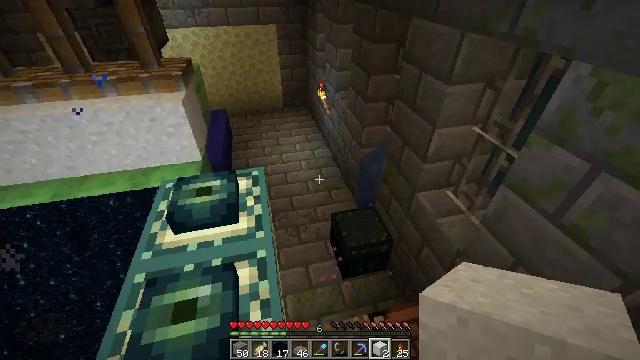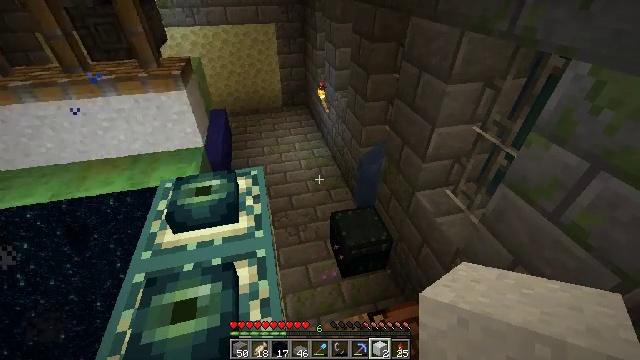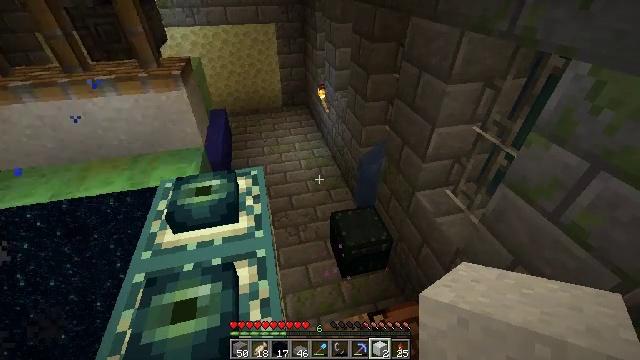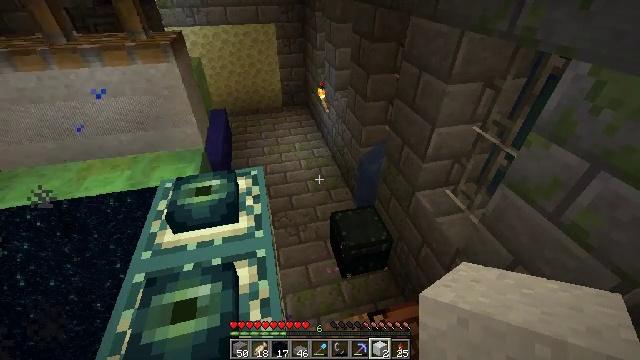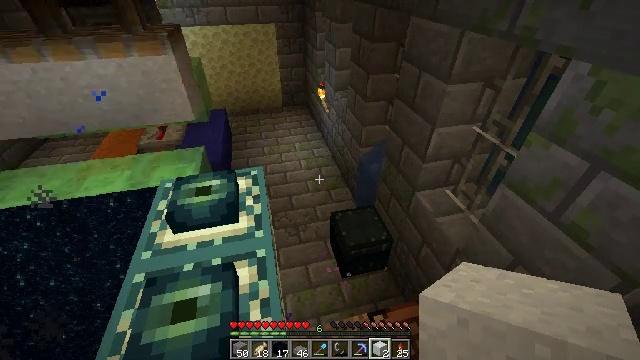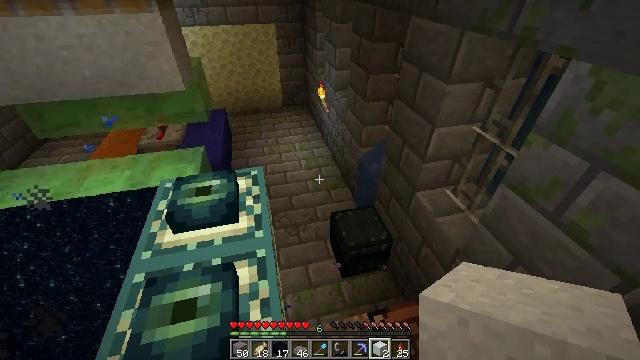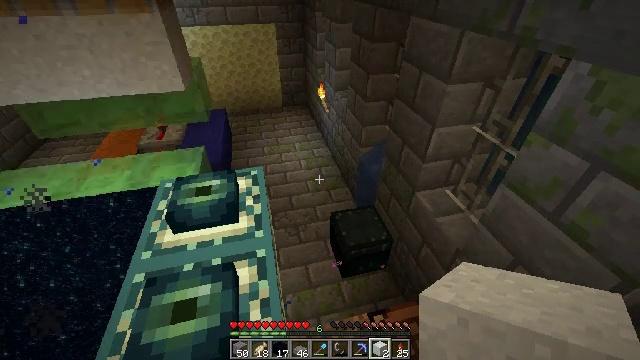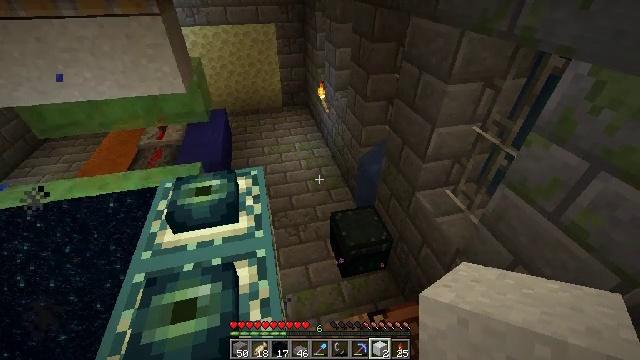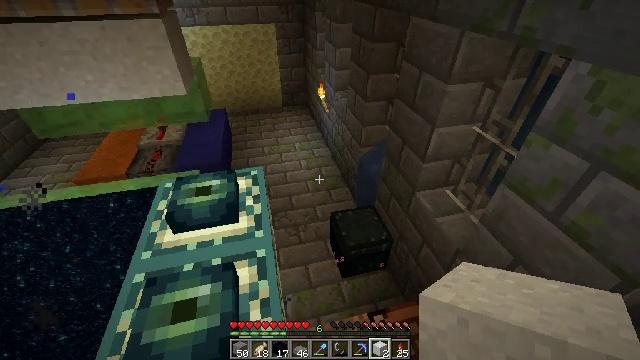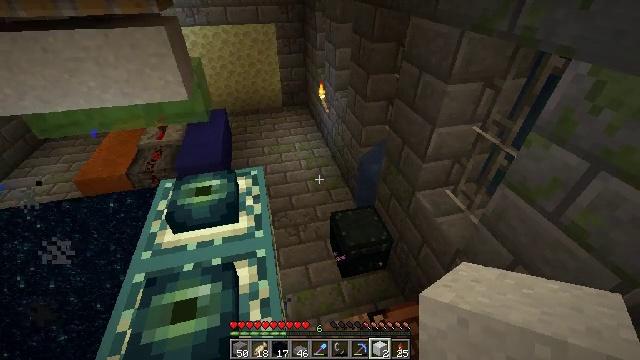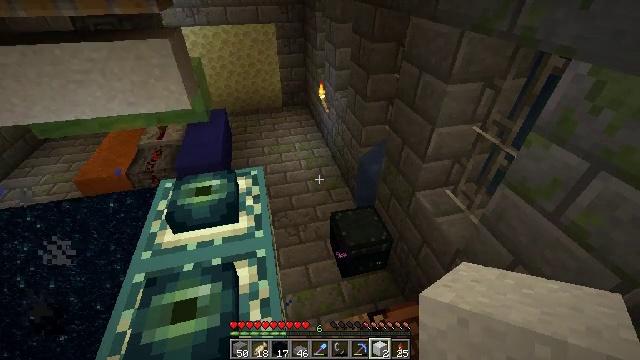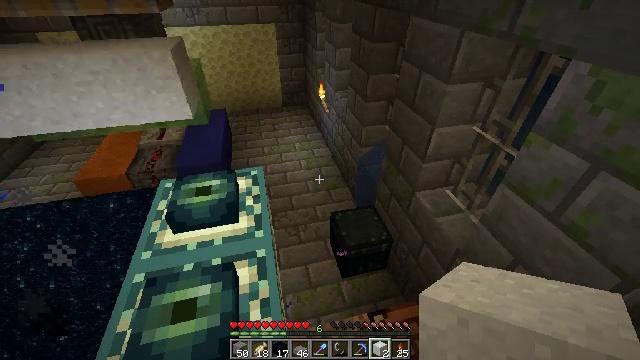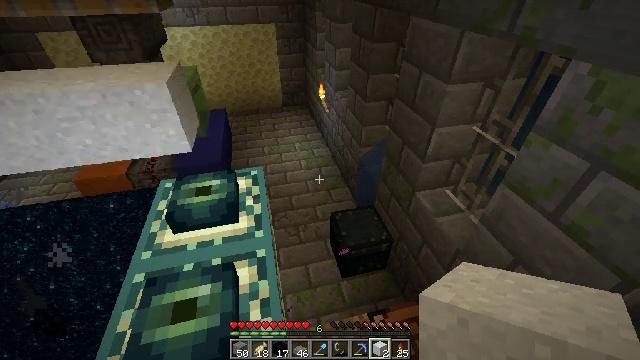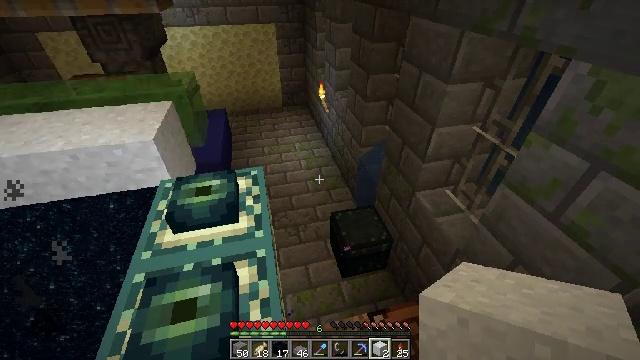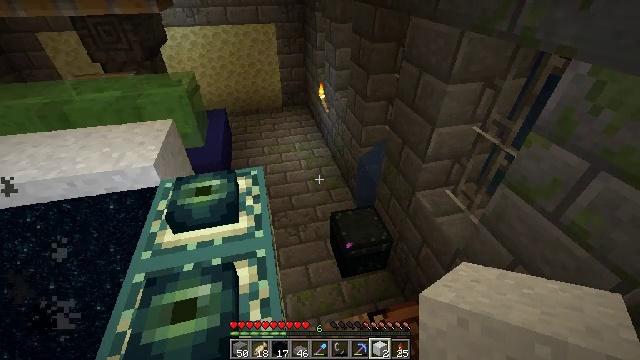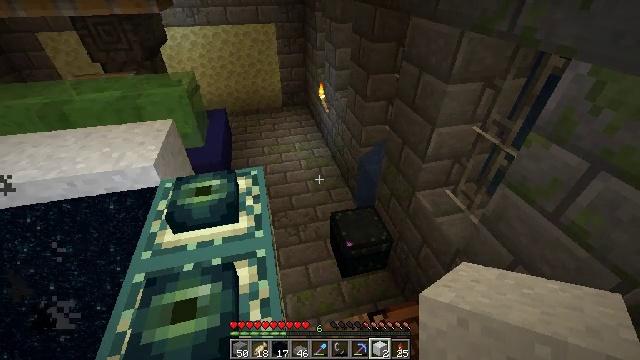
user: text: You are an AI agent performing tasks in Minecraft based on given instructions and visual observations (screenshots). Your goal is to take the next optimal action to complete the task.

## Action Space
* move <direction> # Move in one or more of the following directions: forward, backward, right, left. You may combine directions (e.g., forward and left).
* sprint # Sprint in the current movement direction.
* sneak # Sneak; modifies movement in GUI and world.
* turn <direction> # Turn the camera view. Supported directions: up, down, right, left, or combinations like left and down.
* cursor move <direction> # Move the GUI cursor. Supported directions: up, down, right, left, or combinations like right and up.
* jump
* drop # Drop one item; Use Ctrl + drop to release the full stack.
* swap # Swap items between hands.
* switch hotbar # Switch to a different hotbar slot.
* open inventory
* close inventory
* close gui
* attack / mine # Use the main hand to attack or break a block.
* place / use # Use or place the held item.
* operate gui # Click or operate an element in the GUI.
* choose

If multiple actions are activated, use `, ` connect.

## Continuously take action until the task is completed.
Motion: motion action
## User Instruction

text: Gather white concrete powder from the structure.
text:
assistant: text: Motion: no_op
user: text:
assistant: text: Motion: no_op
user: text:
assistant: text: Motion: no_op
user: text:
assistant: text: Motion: no_op
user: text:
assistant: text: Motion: no_op
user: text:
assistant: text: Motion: no_op
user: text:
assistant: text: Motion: no_op
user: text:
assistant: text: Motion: no_op
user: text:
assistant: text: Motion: no_op
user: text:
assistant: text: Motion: no_op
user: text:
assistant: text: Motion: no_op
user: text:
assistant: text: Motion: no_op
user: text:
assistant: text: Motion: no_op
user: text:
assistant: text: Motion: no_op
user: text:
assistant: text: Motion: no_op
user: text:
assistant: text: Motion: no_op
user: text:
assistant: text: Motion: no_op
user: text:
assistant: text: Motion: no_op
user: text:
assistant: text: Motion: no_op
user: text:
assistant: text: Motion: no_op
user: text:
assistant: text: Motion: no_op
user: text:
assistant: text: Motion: no_op
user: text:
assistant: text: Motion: no_op
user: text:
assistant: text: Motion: no_op
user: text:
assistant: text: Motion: no_op
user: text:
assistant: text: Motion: no_op
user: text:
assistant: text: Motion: no_op
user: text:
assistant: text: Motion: no_op
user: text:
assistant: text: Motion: no_op
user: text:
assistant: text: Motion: no_op